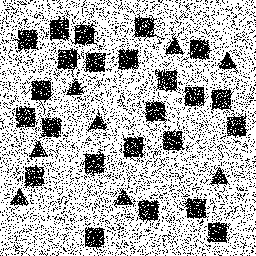
Squares: 24
Triangles: 8
Stars: 0
Total shapes: 32